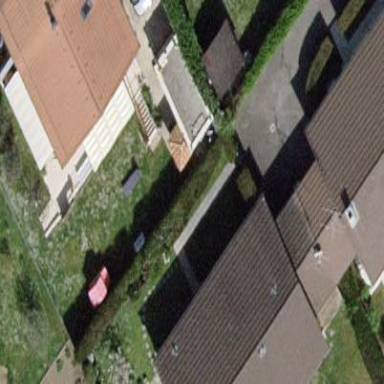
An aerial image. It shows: Garden enclosed by fence.